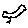
Label: bird